Field crop: tomato
Growth stage: 1
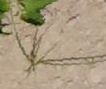
Species: cyperus